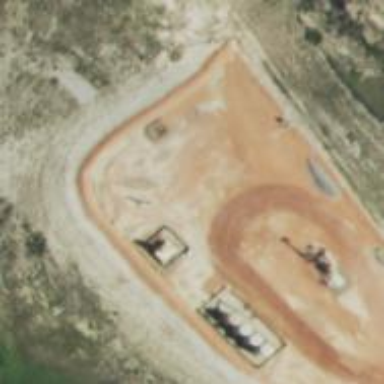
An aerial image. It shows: Storage tank that is man-made.